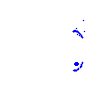
Particle: proton